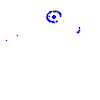
Particle: proton